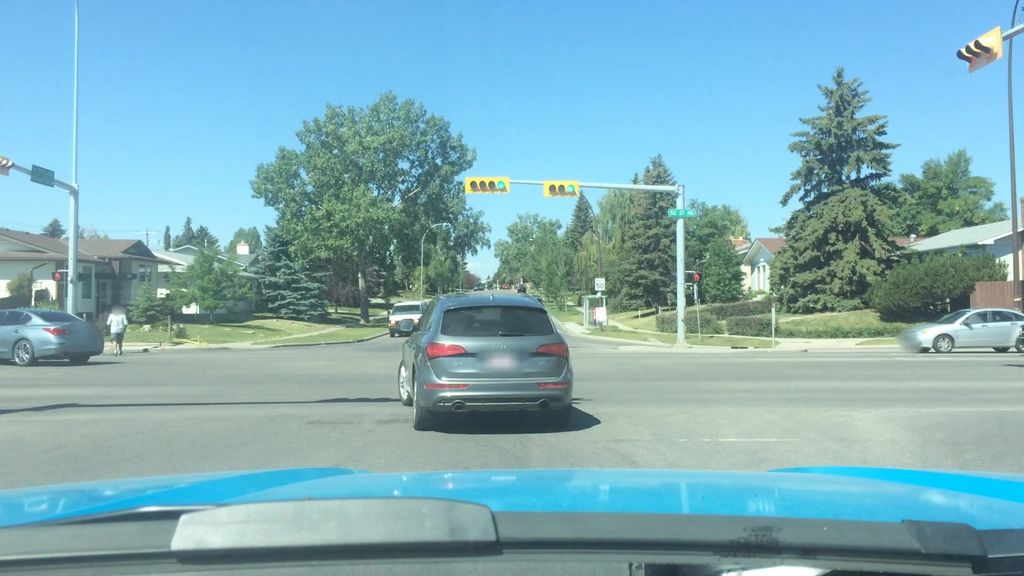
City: calgary